Question: I have a UIViewController "NavigationViewController" that is added as a subview of my "FirstViewController" that takes up the whole screen (i.e. similar to the Flipboard Navigation controller in the iPad application). Many views are added and removed based on what selection the user makes. I want to be able to push a view controller to the "FirstViewController" navigationController from within the "many views" that are added. In this case the "FeaturedViewController" is one of those many views that can be selected. It inherits ContentViewController where the delegate protocol is defined.
I want to access the navigationcontroller in the first view to push a view from the added subview "FeaturedViewController".

Here is my current attempt that does not work. Note, I took some code out relating to the "Navigation Controller"
'''
/* First View Controller */
#import <UIKit/UIKit.h>
#import "ContentViewController.h"
@interface ViewController : UIViewController <BaseViewDelegate, ContentViewDelegate>
{
IBOutlet UINavigationController *navigationController;
ContentViewController *contentView;
}
@property (strong, nonatomic) IBOutlet UINavigationController *navigationController;
@property (strong, nonatomic) ContentViewController *contentView;
---------------------------------------------------------
#import "ViewController.h"
#import "NavigatorViewController.h"
#import "BinViewController.h"
@implementation ViewController
@synthesize navigationController, contentView;
static NSArray *viewArray = nil;
- (void)didReceiveMemoryWarning
{
[super didReceiveMemoryWarning];
// Release any cached data, images, etc that aren't in use.
}
#pragma mark - View lifecycle
- (void)viewDidLoad
{
[super viewDidLoad];
// Do any additional setup after loading the view, typically from a nib.
self.navigationController.view.frame = CGRectMake(0, 0, self.view.frame.size.width, self.view.frame.size.height);
[self.view addSubview:navigationController.view];
// Navigation View is used to navigate throughout the entire application
NavigatorViewController *navController = [[NavigatorViewController alloc] init];
contentView = [[ContentViewController alloc] init];
contentView.delegate = self;
// Add the views to the array (using ARC)
viewArray = [NSArray arrayWithObjects:navController, contentView, nil];
}
-(void)displayNavigator
{
// Get the right view controller
UIViewController *viewController = [viewArray objectAtIndex:0];
// Add the subview to the view
[self.view addSubview:viewController.view];
}
-(void)pushViewController:(UIViewController *)viewController
{
NSLog(@"First View Push View Controller called");
[self.navigationController pushViewController:viewController animated:YES];
}
@end
/* Content View Controller */
@class ContentViewController;
@protocol ContentViewDelegate <NSObject>
-(void)pushViewController:(UIViewController *)viewController;
@end
@interface ContentViewController : UIViewController
{
__weak id <ContentViewDelegate> delegate;
}
@property (weak) __weak id <ContentViewDelegate> delegate;
- (void)pushView:(UIViewController *)viewController;
@end
---------------------------------------------------------
#import "ContentViewController.h"
#import "BinViewController.h"
@implementation ContentViewController
@synthesize delegate;
// Implement viewDidLoad to do additional setup after loading the view, typically from a nib.
- (void)viewDidLoad
{
[super viewDidLoad];
}
- (void)pushView:(UIViewController *)viewController
{
NSLOG(@"Push View from ContentViewController");
if ([delegate respondsToSelector:@selector(pushViewController)])
[delegate pushViewController];
}
@end
/* View that is added to the navigator view (it inherits ContentViewController where the delegate protocol is defined)*/
#import <UIKit/UIKit.h>
#import "ContentViewController.h"
@interface FeaturedViewController : ContentViewController <CustomPagingDelegate>
@end
---------------------------------------------------------
#import "FeaturedViewController.h"
#import "BinViewController.h"
@implementation FeaturedViewController
// Implement viewDidLoad to do additional setup after loading the view, typically from a nib.
- (void)viewDidLoad
{
[super viewDidLoad];
}
- (void) touchUpInsideItemAtIndex:(NSUInteger)itemIndex
{
// [[[[[self view] superview] superview] superview] removeFromSuperview];
NSLOG(@"Touch up inside from featured view");
BinViewController *binViewController = [[BinViewController alloc] init];
[self pushView:binViewController];
}
@end
'''
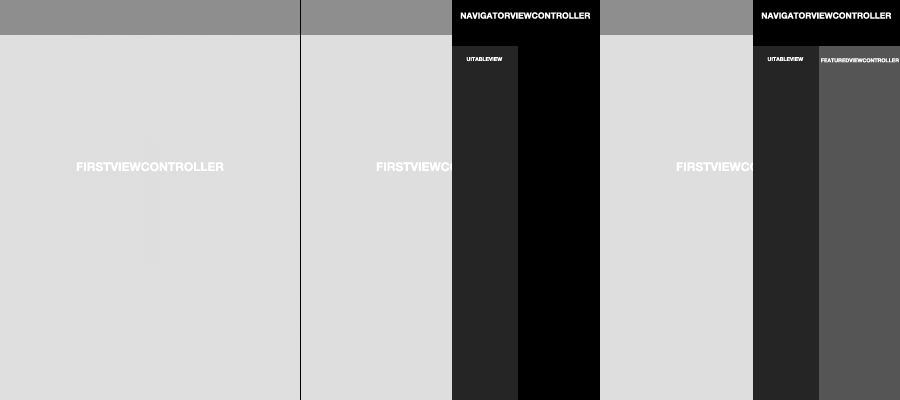
Answer: Many to one or one to many sounds like easiest route would be to use NSNotificationCenter.